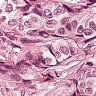
Metastatic tissue present: yes